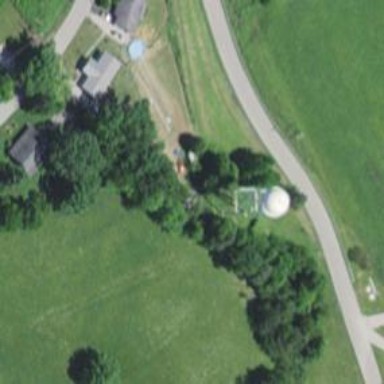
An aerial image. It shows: Water tower that is man-made.